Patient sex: M
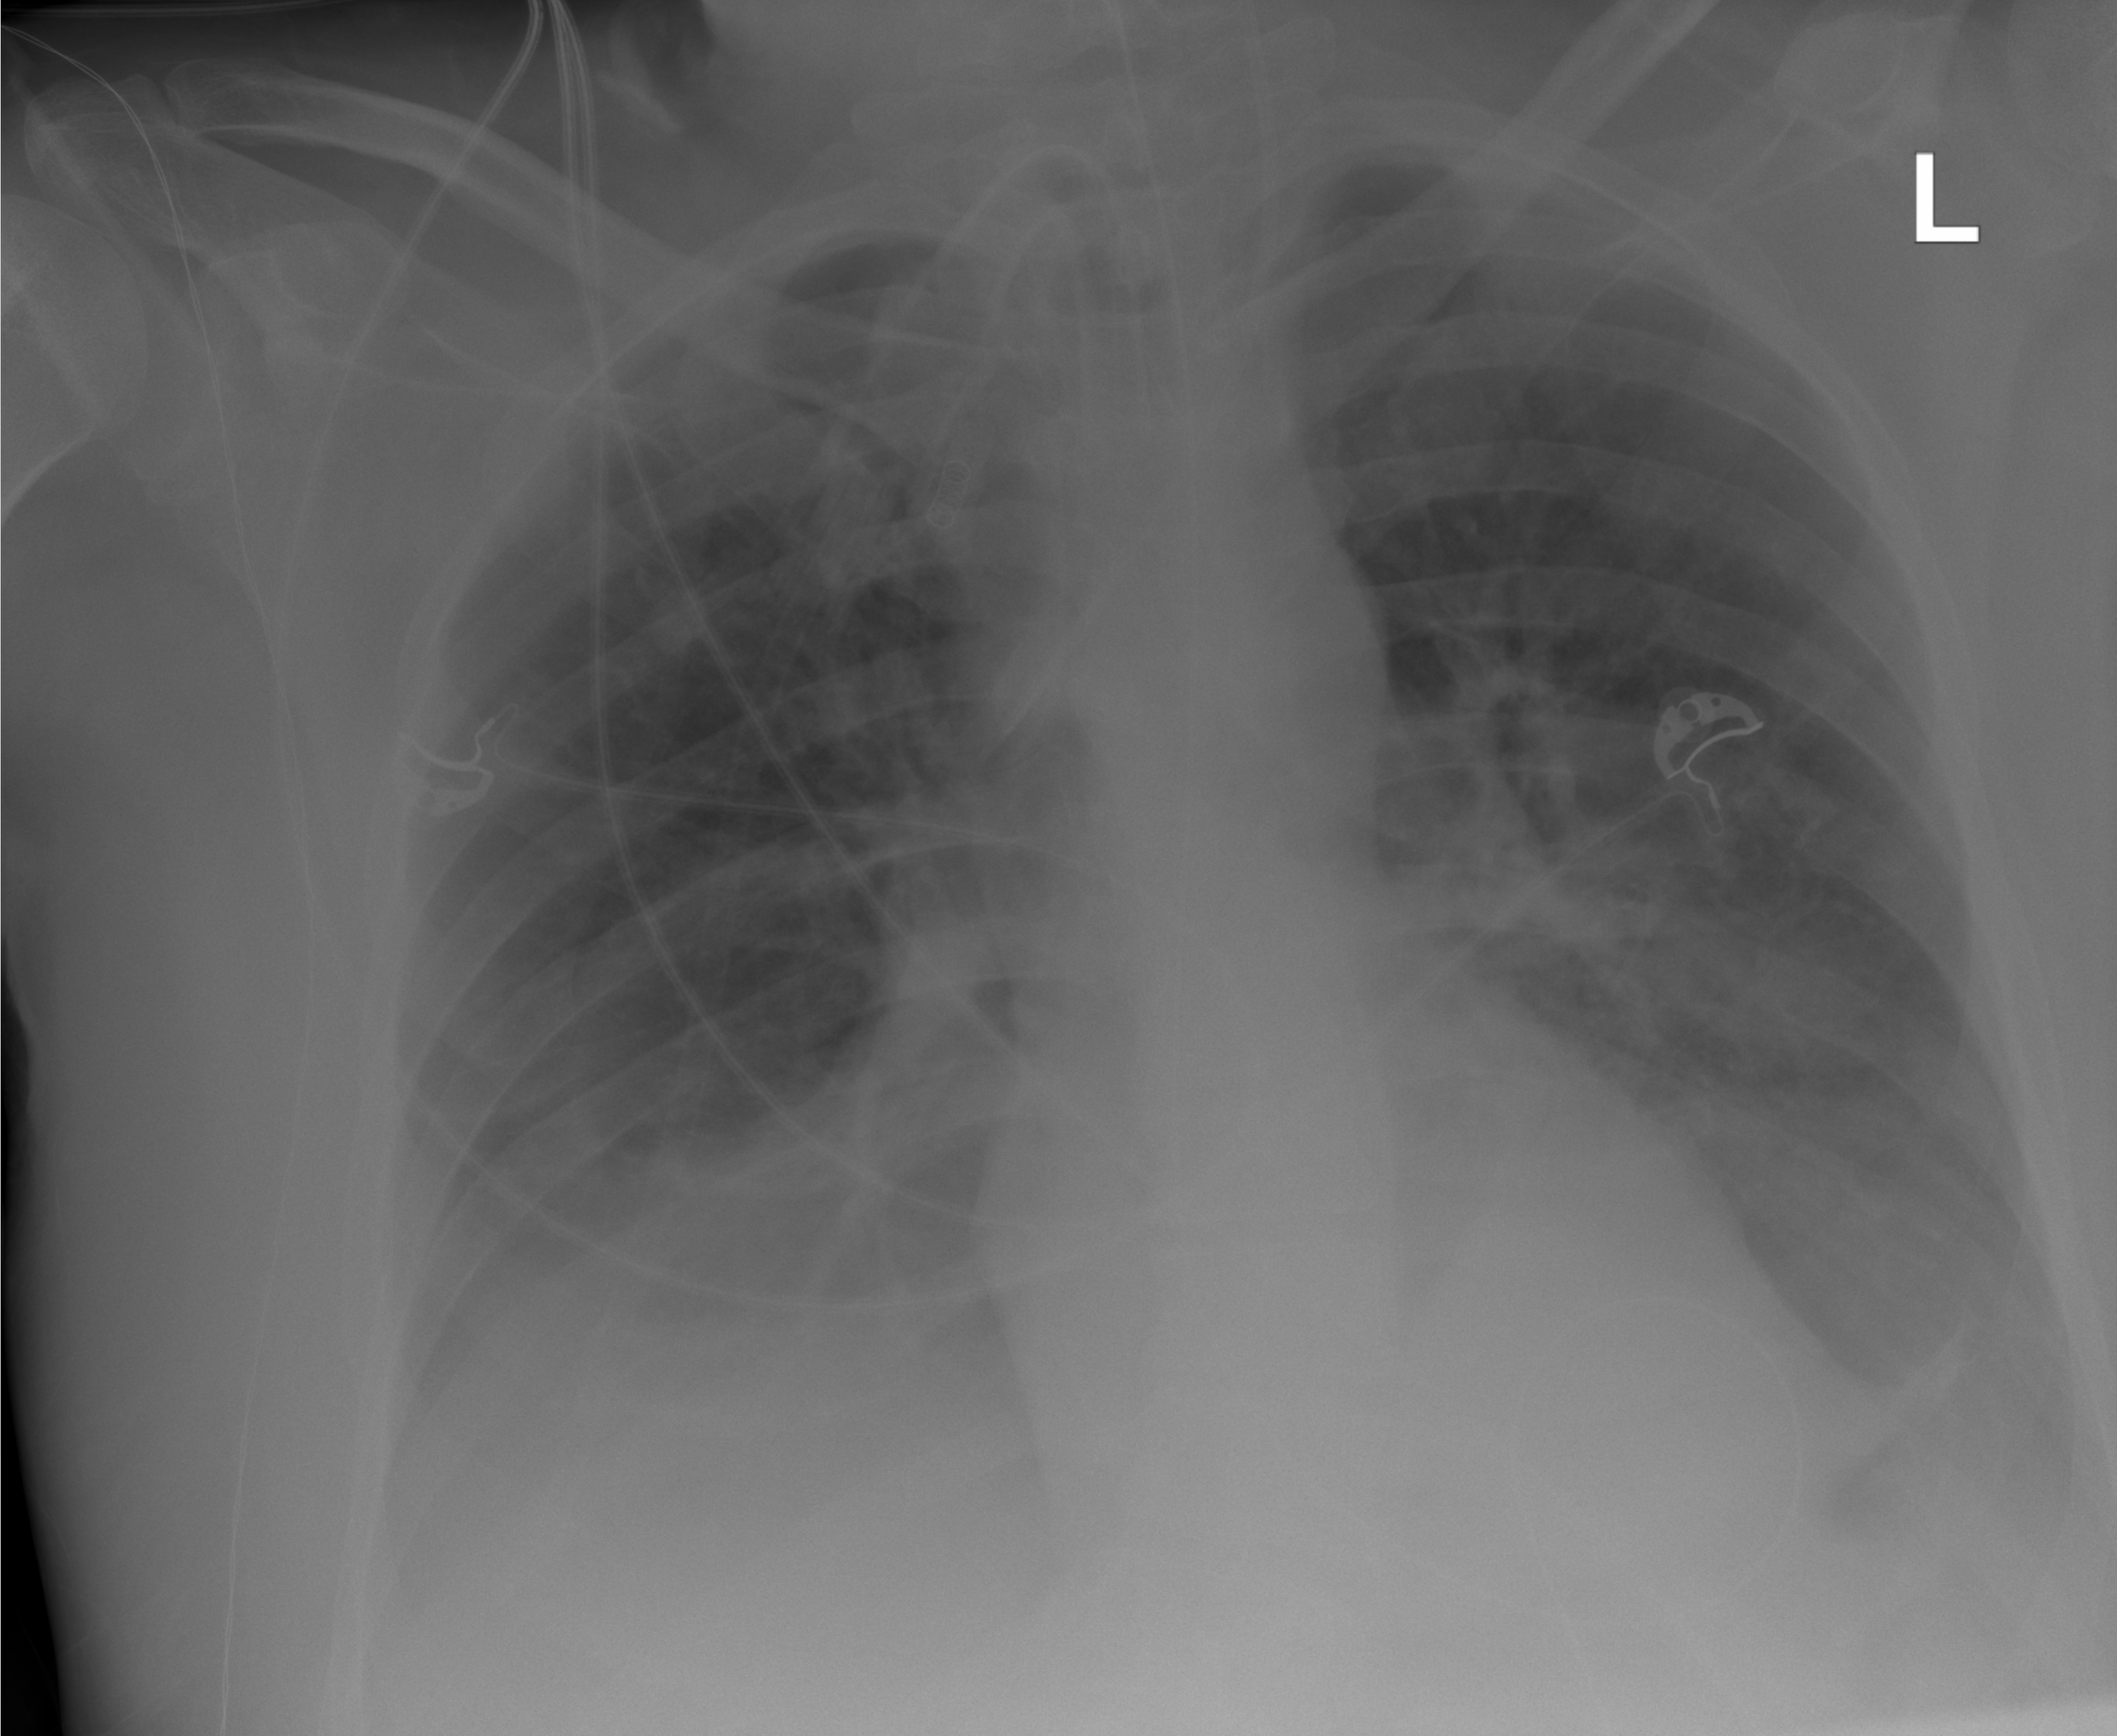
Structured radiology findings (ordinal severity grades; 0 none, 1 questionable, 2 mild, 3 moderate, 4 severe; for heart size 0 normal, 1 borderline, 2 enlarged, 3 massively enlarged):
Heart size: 0
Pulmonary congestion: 1
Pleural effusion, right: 2
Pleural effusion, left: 2
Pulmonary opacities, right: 0
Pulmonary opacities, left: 0
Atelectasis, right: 2
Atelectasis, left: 2